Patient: sex M, age 74
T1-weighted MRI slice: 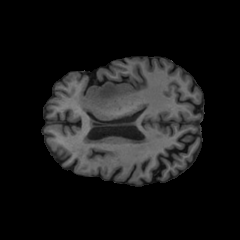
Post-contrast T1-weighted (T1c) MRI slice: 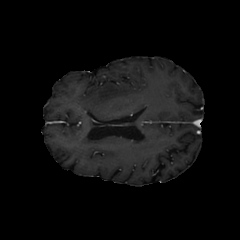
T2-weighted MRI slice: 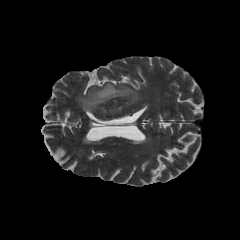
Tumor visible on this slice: yes
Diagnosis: Glioblastoma, IDH-wildtype
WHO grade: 4